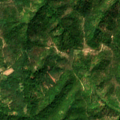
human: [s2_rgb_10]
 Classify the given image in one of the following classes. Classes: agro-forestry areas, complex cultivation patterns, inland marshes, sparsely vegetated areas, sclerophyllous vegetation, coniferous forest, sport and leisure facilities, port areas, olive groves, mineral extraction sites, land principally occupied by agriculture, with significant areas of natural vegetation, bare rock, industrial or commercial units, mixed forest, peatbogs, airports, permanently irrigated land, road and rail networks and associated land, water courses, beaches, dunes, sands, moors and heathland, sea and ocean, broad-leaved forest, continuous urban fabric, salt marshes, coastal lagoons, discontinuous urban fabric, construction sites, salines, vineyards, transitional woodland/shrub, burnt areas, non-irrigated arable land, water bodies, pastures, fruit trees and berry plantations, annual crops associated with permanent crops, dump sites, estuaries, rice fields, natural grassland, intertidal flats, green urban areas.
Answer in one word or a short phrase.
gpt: broad-leaved forest, transitional woodland/shrub